Current action and preconditions to check: trajectory_clear

Your task: For each precondition in the list above, predict whether it will hold at this action.

Consider the current scene as observed from the mobile robot's camera, and analyze the predicted future states of all dynamic agents (e.g., people, animals, vehicles, or any moving entities) within the NEXT SECOND.

IMPORTANT: Only answer "very likely" if you are absolutely certain—based on strong, clear evidence—that a dynamic agent will violate the precondition in the predicted future state. Do NOT answer "very likely" for unlikely, ambiguous, or low-probability risks.

Ask yourself for each precondition: Is there a high probability, with clear and convincing evidence, that the predicted future states of any dynamic agent will interfere with the predicted future state of the currently executing action within the NEXT SECOND, causing that precondition to fail?

Assess the risk level based on these predictions. Use "likely" or "very likely" if motions create a clear risk of interference.

Use "neutral" or "improbable" if agents are nearby but their predicted paths are clearly diverging or non-conflicting.

Failure Risk Categories: "very improbable", "improbable", "neutral", "likely", "very likely"

Answer Format: Output ONLY the probability_of_failure value from these categories: "very improbable", "improbable", "neutral", "likely", "very likely"

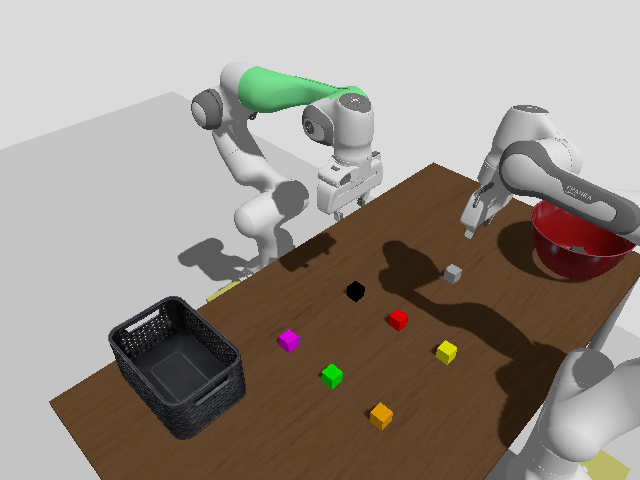

Answer: improbable